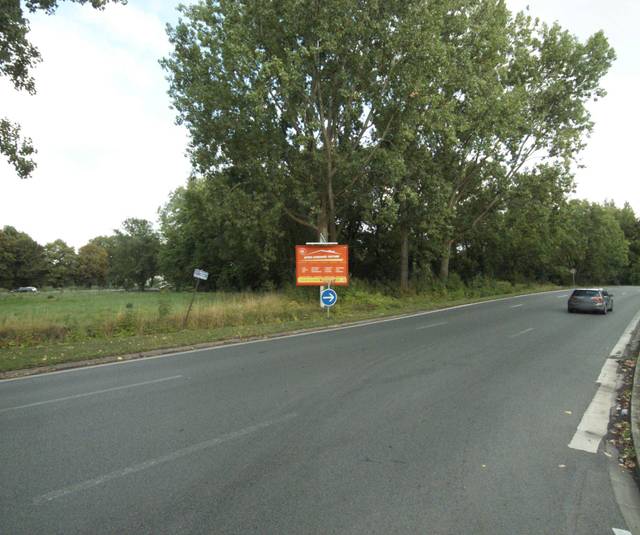
Region: France
Coordinates: 50.648, 3.069